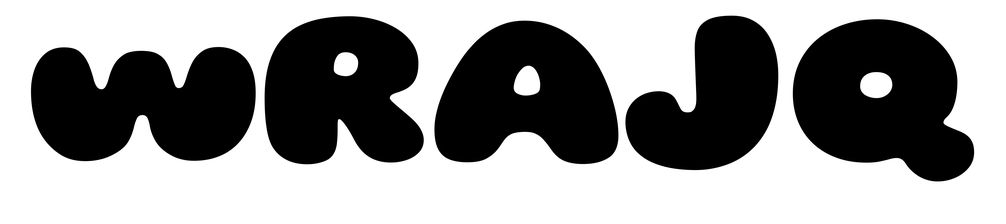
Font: Gluten_Black